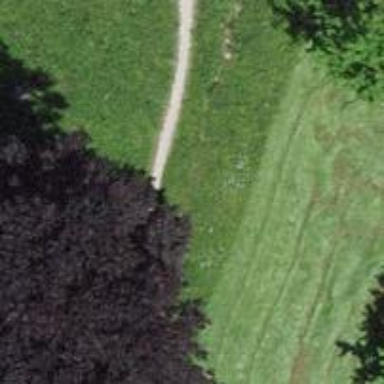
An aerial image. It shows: Path with pebblestone surface.